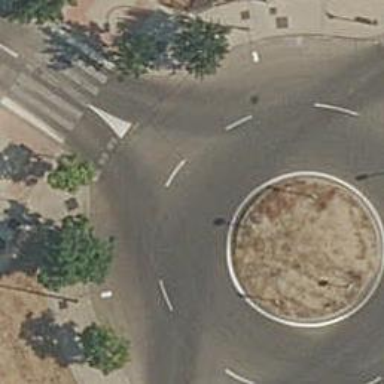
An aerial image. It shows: Roundabout on residential road.